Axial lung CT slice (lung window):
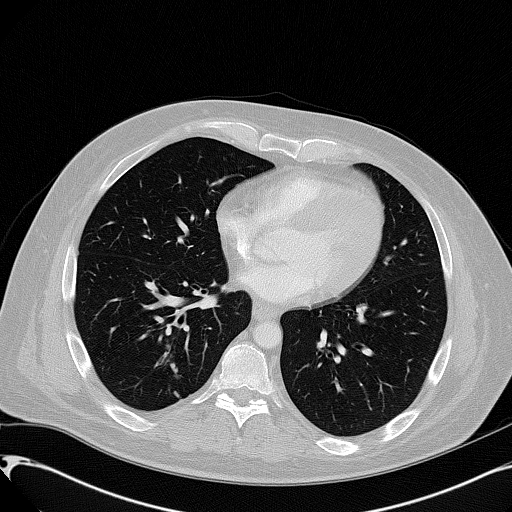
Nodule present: yes
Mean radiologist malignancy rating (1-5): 2